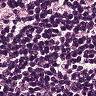
Metastatic tissue present: no